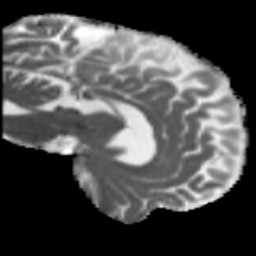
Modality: MD
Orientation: sagittal
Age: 43
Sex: male
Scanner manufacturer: siemens
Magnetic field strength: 3 T
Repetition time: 5.47 s
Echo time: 0.0854 s